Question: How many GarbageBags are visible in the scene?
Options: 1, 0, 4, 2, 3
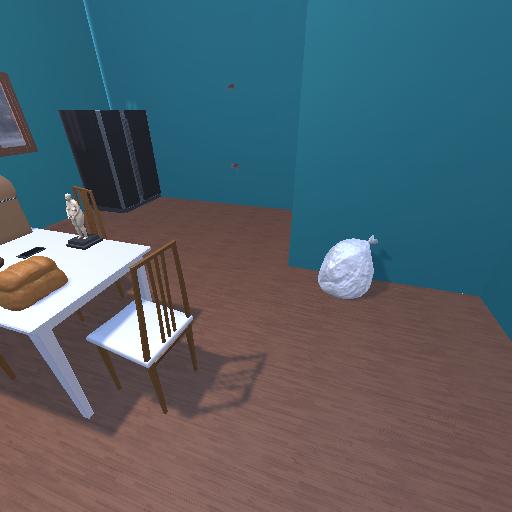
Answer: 1